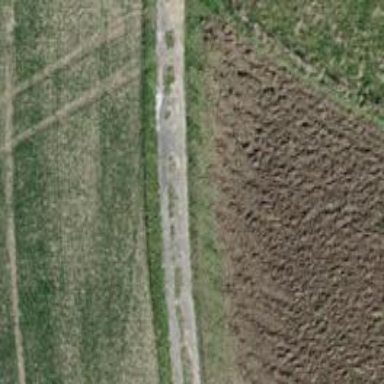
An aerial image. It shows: Unpaved track road.